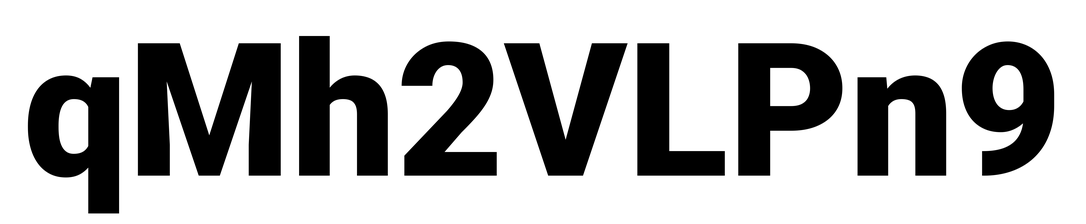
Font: Roboto_Black